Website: bh-photo
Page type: cart
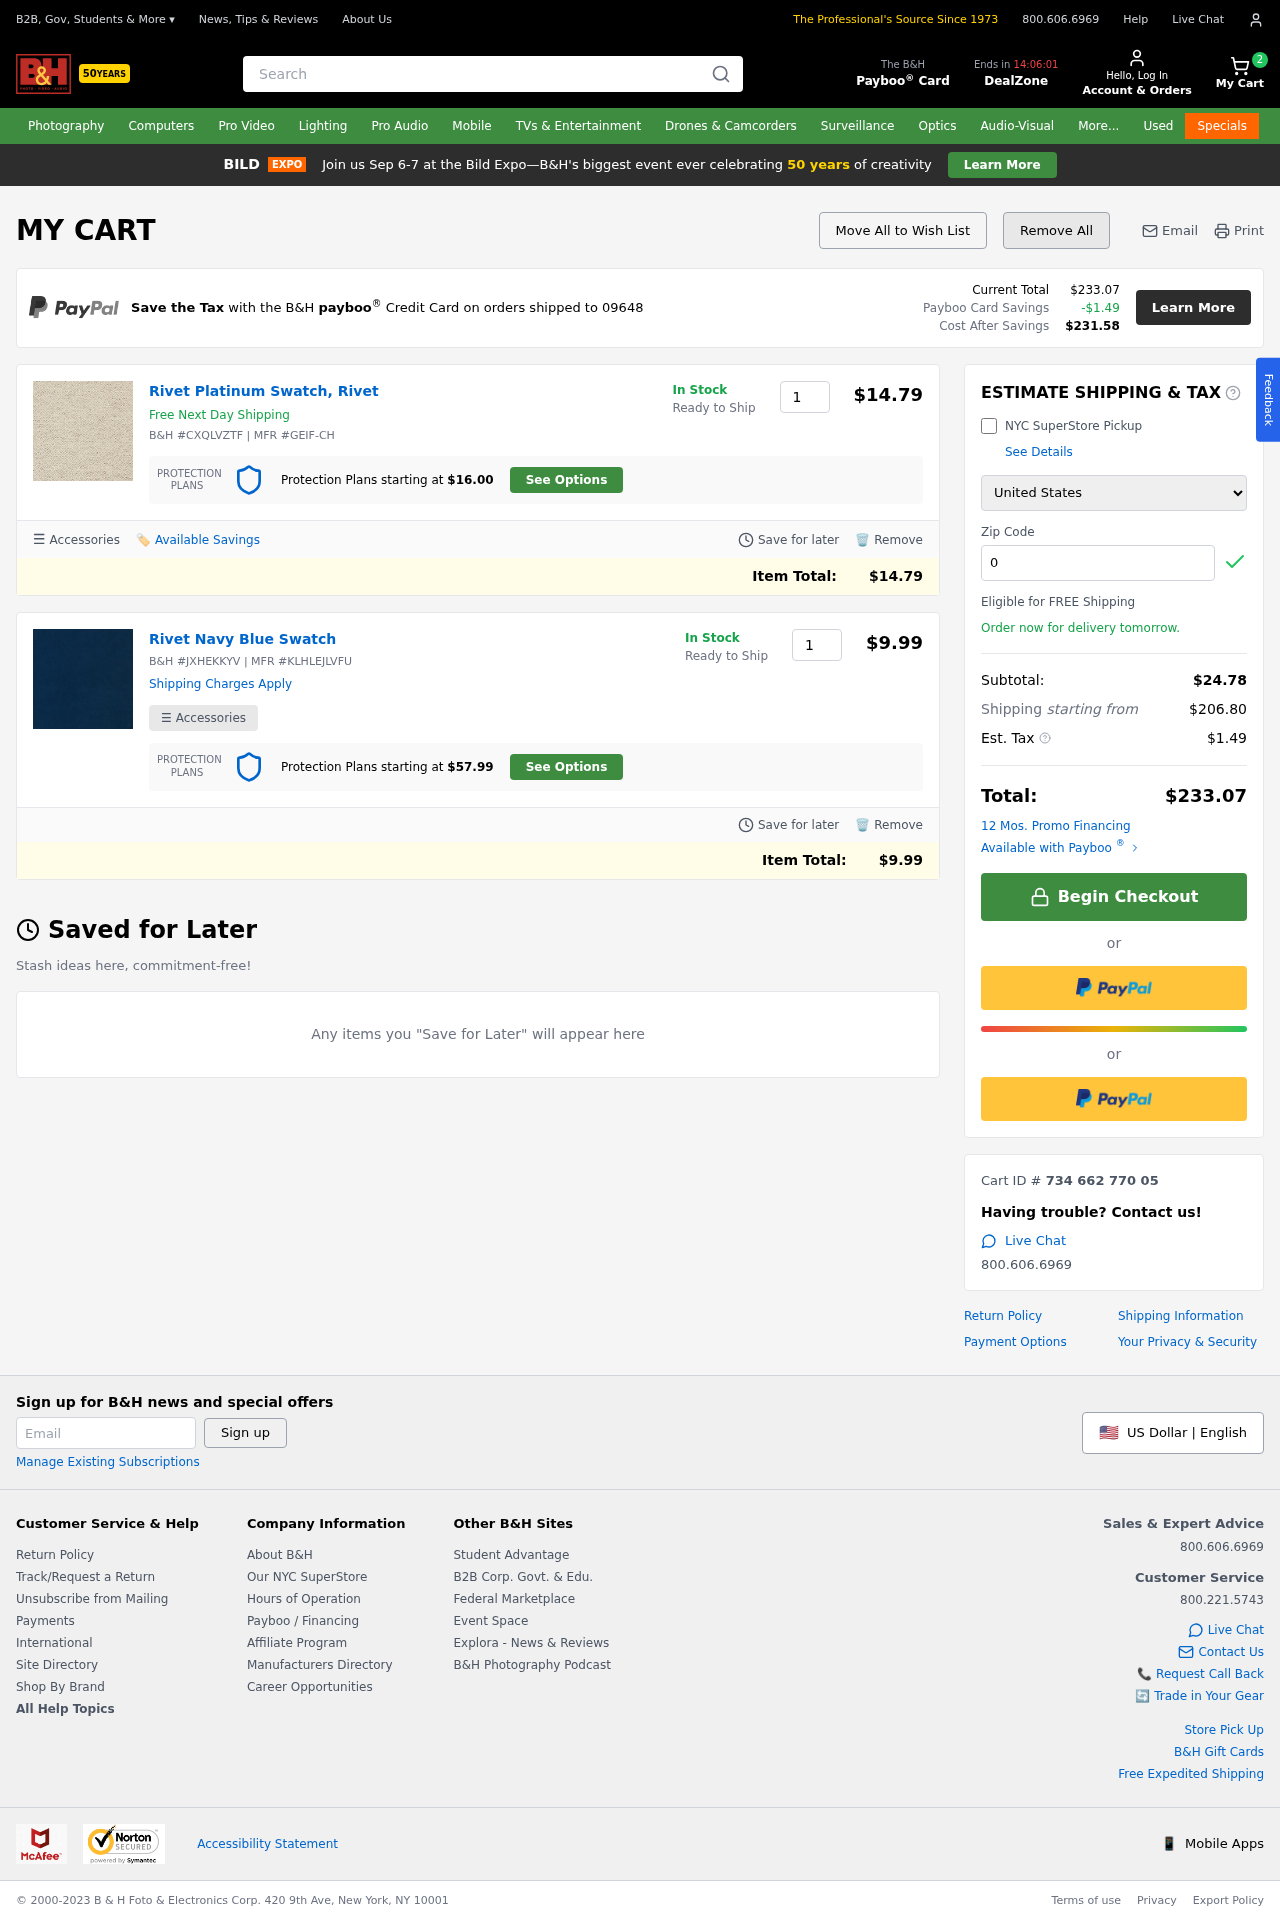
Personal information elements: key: PII_COUNTRY
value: United States
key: PII_POSTCODE
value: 09648
Product elements: key: PRODUCT1_NAME
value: Rivet Platinum Swatch, Rivet
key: PRODUCT1_PRICE
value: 14.79
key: PRODUCT1_QUANTITY
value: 1
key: PRODUCT2_NAME
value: Rivet Navy Blue Swatch
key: PRODUCT2_PRICE
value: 9.99
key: PRODUCT2_QUANTITY
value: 1
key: PRODUCT1_ITEM_TOTAL
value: $14.79
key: PRODUCT2_ITEM_TOTAL
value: $9.99
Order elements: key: ORDER_NUM_ITEMS
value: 2
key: ORDER_TOTAL
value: $233.07
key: ORDER_TAX
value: -$1.49
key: ORDER_TAX
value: $1.49
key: ORDER_TOTAL_AFTER_SAVINGS
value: $231.58
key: ORDER_SUBTOTAL
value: $24.78
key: ORDER_SHIPPING_COST
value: $206.80
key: ORDER_ID
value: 734 662 770 05
Search elements: key: HEADER_SEARCH
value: Search